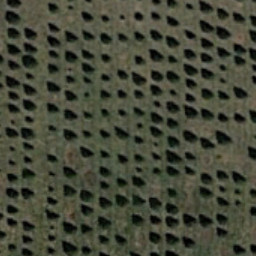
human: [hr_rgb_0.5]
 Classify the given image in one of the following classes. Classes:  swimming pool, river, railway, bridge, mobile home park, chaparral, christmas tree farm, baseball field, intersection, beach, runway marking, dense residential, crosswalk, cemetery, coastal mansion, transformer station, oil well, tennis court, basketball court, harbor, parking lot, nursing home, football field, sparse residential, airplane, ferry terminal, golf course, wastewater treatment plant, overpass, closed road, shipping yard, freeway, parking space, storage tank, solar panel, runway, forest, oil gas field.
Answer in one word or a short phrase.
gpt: christmas tree farm